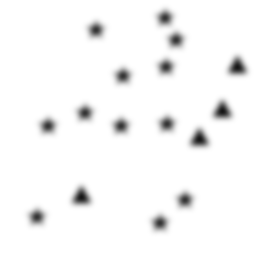
Squares: 0
Triangles: 4
Stars: 12
Total shapes: 16